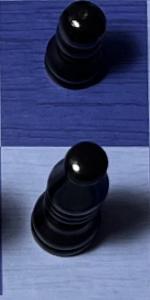
Label: Bishop_Black